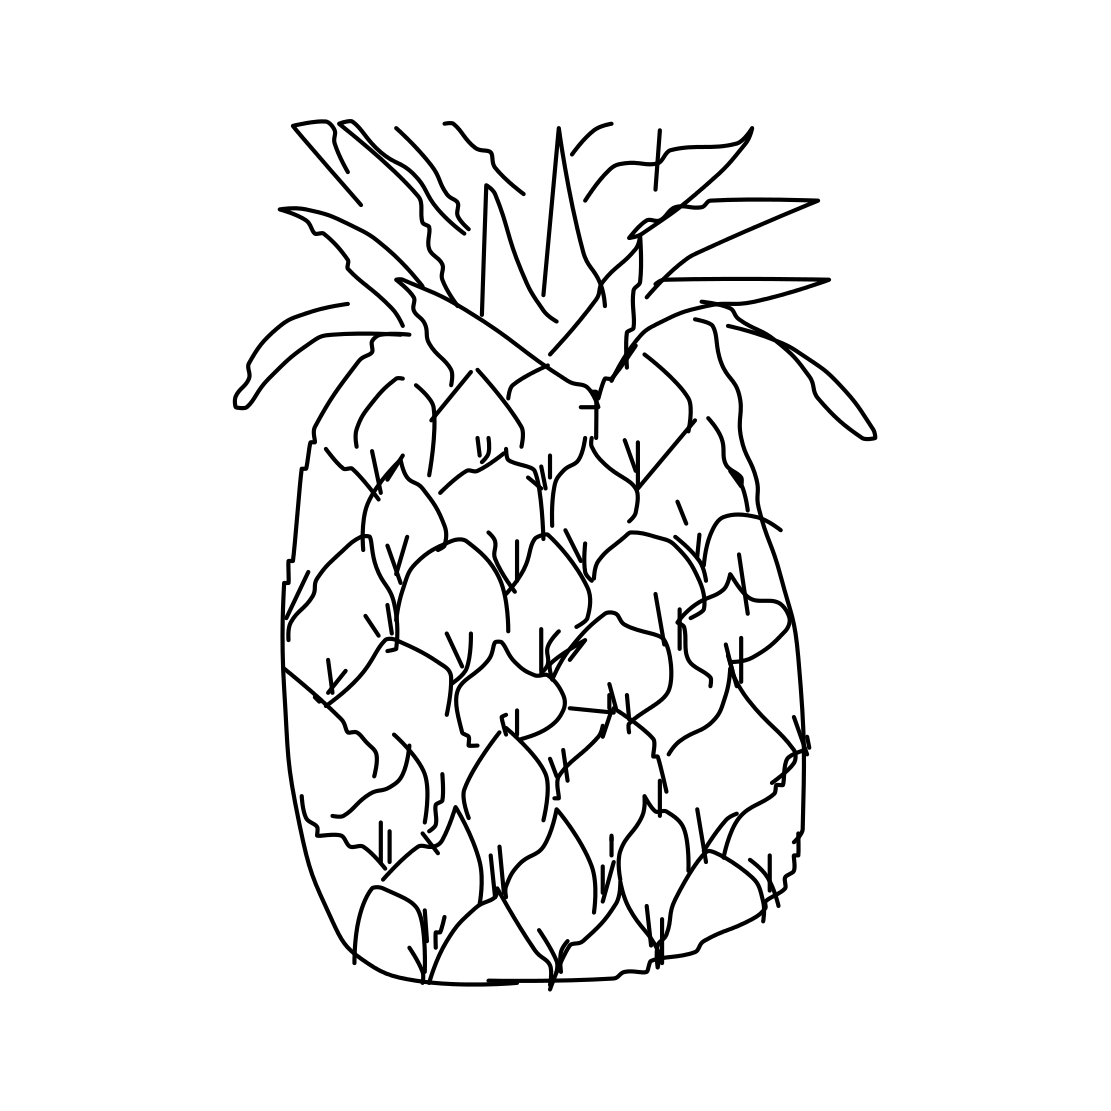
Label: pineapple